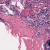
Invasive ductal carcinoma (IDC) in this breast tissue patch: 0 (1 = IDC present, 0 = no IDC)